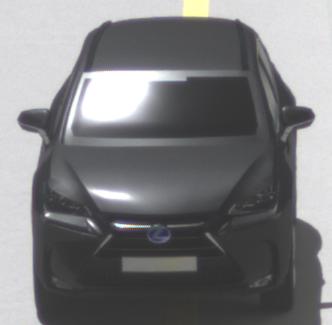
Make: Lexus
Model: NX 300h
Detailed model: NX (AZ1)
Model produced from: 2017/11
Model produced until: 2018/08
Doors: 5
Color: black
Road condition: dry road
Daytime: midday
Contrast: high contrast